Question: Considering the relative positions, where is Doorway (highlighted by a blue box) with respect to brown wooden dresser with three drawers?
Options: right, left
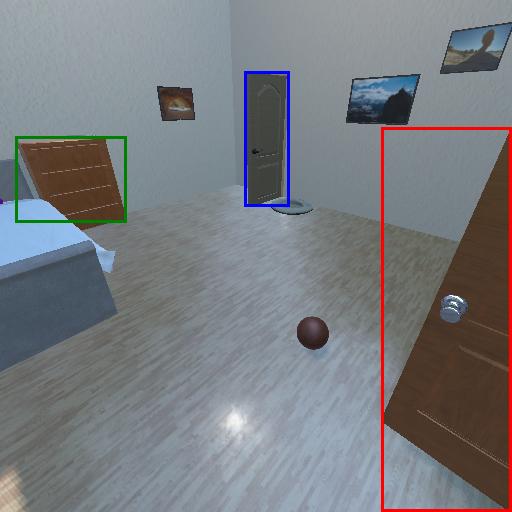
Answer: right